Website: lowes
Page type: customer-info-address
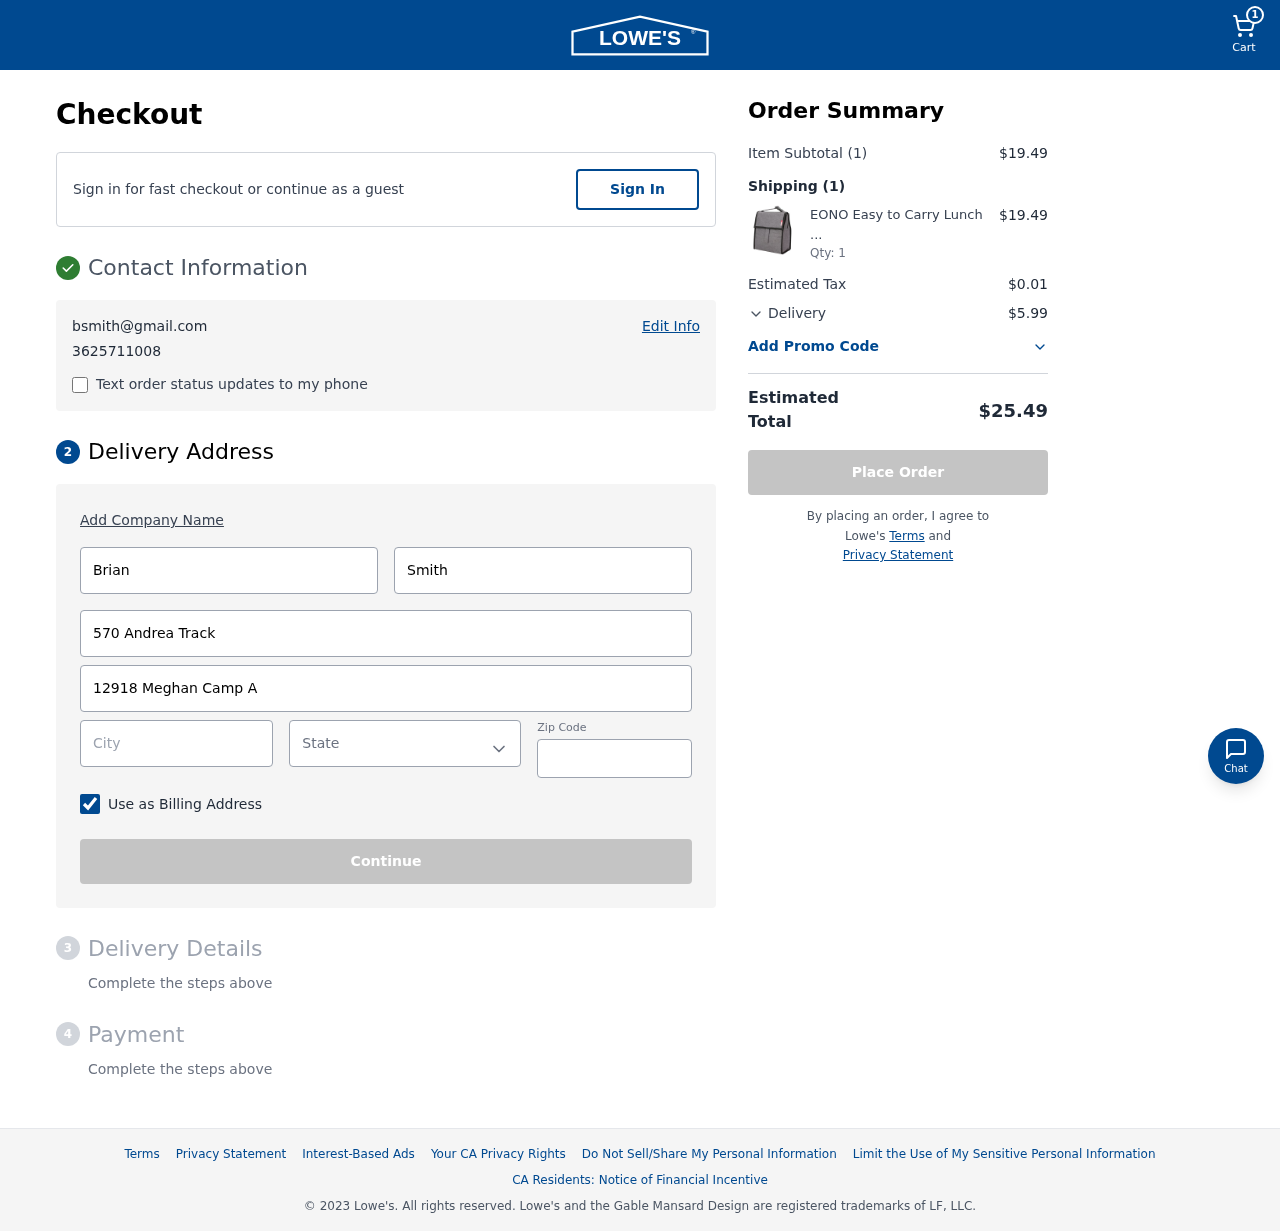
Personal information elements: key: PII_CITY
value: Juarezfort
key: PII_EMAIL
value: bsmith@gmail.com
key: PII_FIRSTNAME
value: Brian
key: PII_LASTNAME
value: Smith
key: PII_PHONE
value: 3625711008
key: PII_POSTCODE
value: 03301
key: PII_STATE
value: VI
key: PII_STREET
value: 570 Andrea Track
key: PII_STREET2
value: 12918 Meghan Camp Apt. 545
Product elements: key: PRODUCT1_NAME
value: EONO Easy to Carry Lunch Bag with ice Pack
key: PRODUCT1_QUANTITY
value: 1
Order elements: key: ORDER_NUM_ITEMS
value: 1
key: ORDER_SUBTOTAL
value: $19.49
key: ORDER_NUM_ITEMS2
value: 1
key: ORDER_SUBTOTAL2
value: $19.49
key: ORDER_TAX
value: $0.01
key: ORDER_SHIPPING_COST
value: $5.99
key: ORDER_TOTAL
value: $25.49